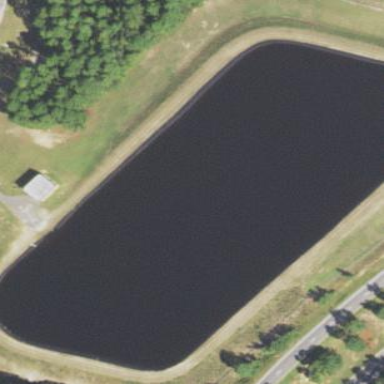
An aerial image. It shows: Wastewater basin surrounded by water.